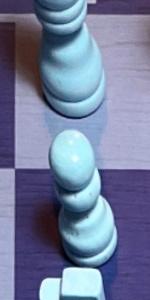
Label: Pawn_White